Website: lowes
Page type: billing-address
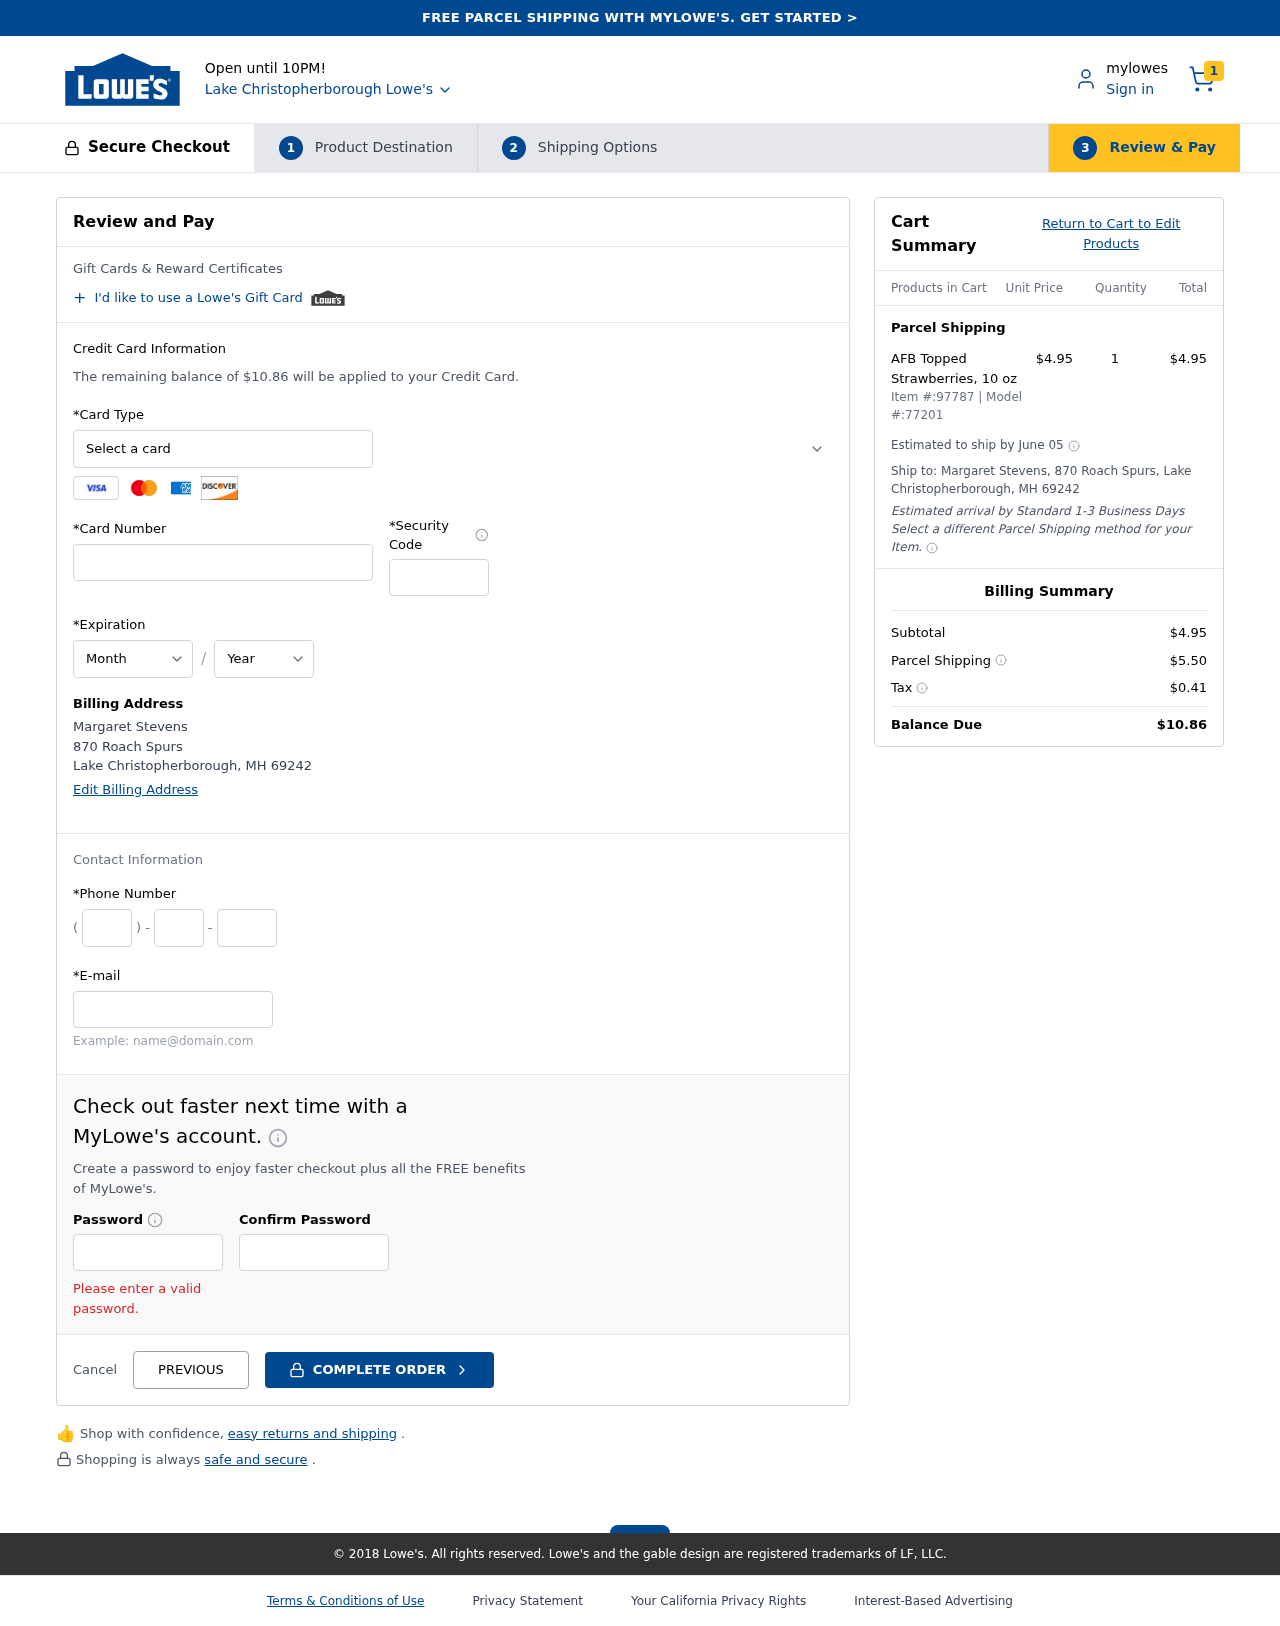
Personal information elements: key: PII_CARD_CVV
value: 011
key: PII_CARD_EXPIRY_MONTH
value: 10
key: PII_CARD_EXPIRY_YEAR
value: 28
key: PII_CARD_NUMBER
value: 2330 3143 4486 0368
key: PII_CARD_TYPE
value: Mastercard
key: PII_CITY
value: Lake Christopherborough
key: PII_CITY_STATE_ZIP
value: Lake Christopherborough, MH 69242
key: PII_EMAIL
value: margaret_stevens@yahoo.com
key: PII_FULLNAME
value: Margaret Stevens
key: PII_PHONE_AREA
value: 935
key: PII_PHONE_PREFIX
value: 810
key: PII_PHONE_SUFFIX
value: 8511
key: PII_STREET
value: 870 Roach Spurs
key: PII_FULLNAME2
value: Margaret Stevens
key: PII_STREET2
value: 870 Roach Spurs
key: PII_CITY_STATE_ZIP2
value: Lake Christopherborough, MH 69242
Product elements: key: PRODUCT1_NAME
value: AFB Topped Strawberries, 10 oz
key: PRODUCT1_PRICE
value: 4.95
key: PRODUCT1_QUANTITY
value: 1
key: PRODUCT_ITEM_NUMBER
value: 97787
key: PRODUCT_MODEL_NUMBER
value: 77201
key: PRODUCT1_LINE_TOTAL
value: $4.95
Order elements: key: ORDER_NUM_ITEMS
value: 1
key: ORDER_TOTAL
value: $10.86
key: ORDER_SHIPPING_DATE
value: June 05
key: ORDER_SUBTOTAL
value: $4.95
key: ORDER_SHIPPING_COST
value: $5.50
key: ORDER_TAX
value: $0.41